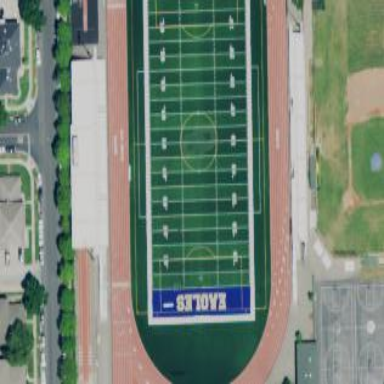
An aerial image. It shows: American football pitch with artificial turf surface for leisure land.